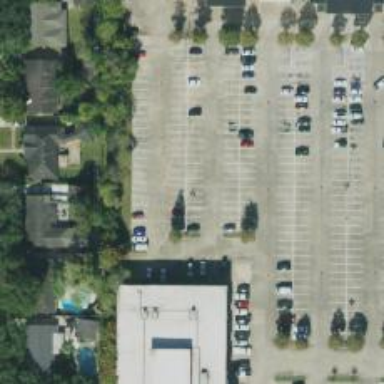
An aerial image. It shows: Parking space is available.